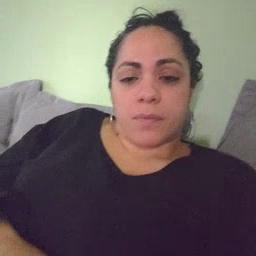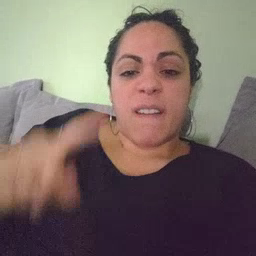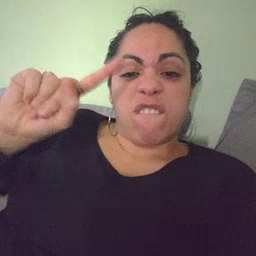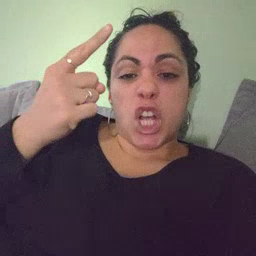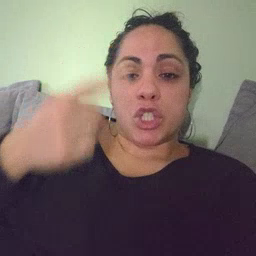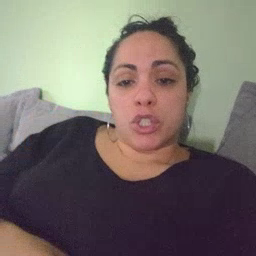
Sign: first